Question: I have created this interface with 'collectionView' for tabs and 'pageViewController' for swiping pages and am getting the index of page when i swipe but not able to change 'collectionViewTab' how to change it? Anyone tell me, how to Update 'collectionViewTab' bottom indicator???
'''
func pageViewController(_ pageViewController: UIPageViewController, didFinishAnimating finished: Bool, previousViewControllers: [UIViewController], transitionCompleted completed: Bool) {
}
'''
in this I am getting correct page index:

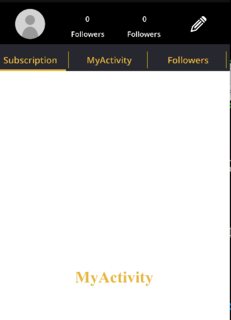
Answer: You are on the right path.
When you swipe on 'UIPageViewController', you get current page index. You should be saving that index to class variable and use it in 'cellForItemAtIndexPath' to determine if tab index matches currently displayed 'UIPageViewController'. So something like this should work:
'''
func collectionView(collectionView: UICollectionView, cellForItemAtIndexPath indexPath: NSIndexPath) -> UICollectionViewCell {
let cell = collectionView.dequeueReusableCellWithReuseIdentifier("reuseIdentifier", forIndexPath: indexPath)
if indexPath.item == classIndexVariable {
bottomIndicator.isHidden = false // show indicator at current position
}else{
bottomIndicator.isHidden = true // hide indicator from all only shows in matched condition
}
return cell
}
'''
To explain:
In the 'cellForItemAtIndexPath' you have to compare current cell index with index you saved in 'UIPageViewController didFinishAnimating' function. If it matches you have active tab - show bottom indicator. If index doesn't match, you tab is not active so don't show bottom indicator.